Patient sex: M
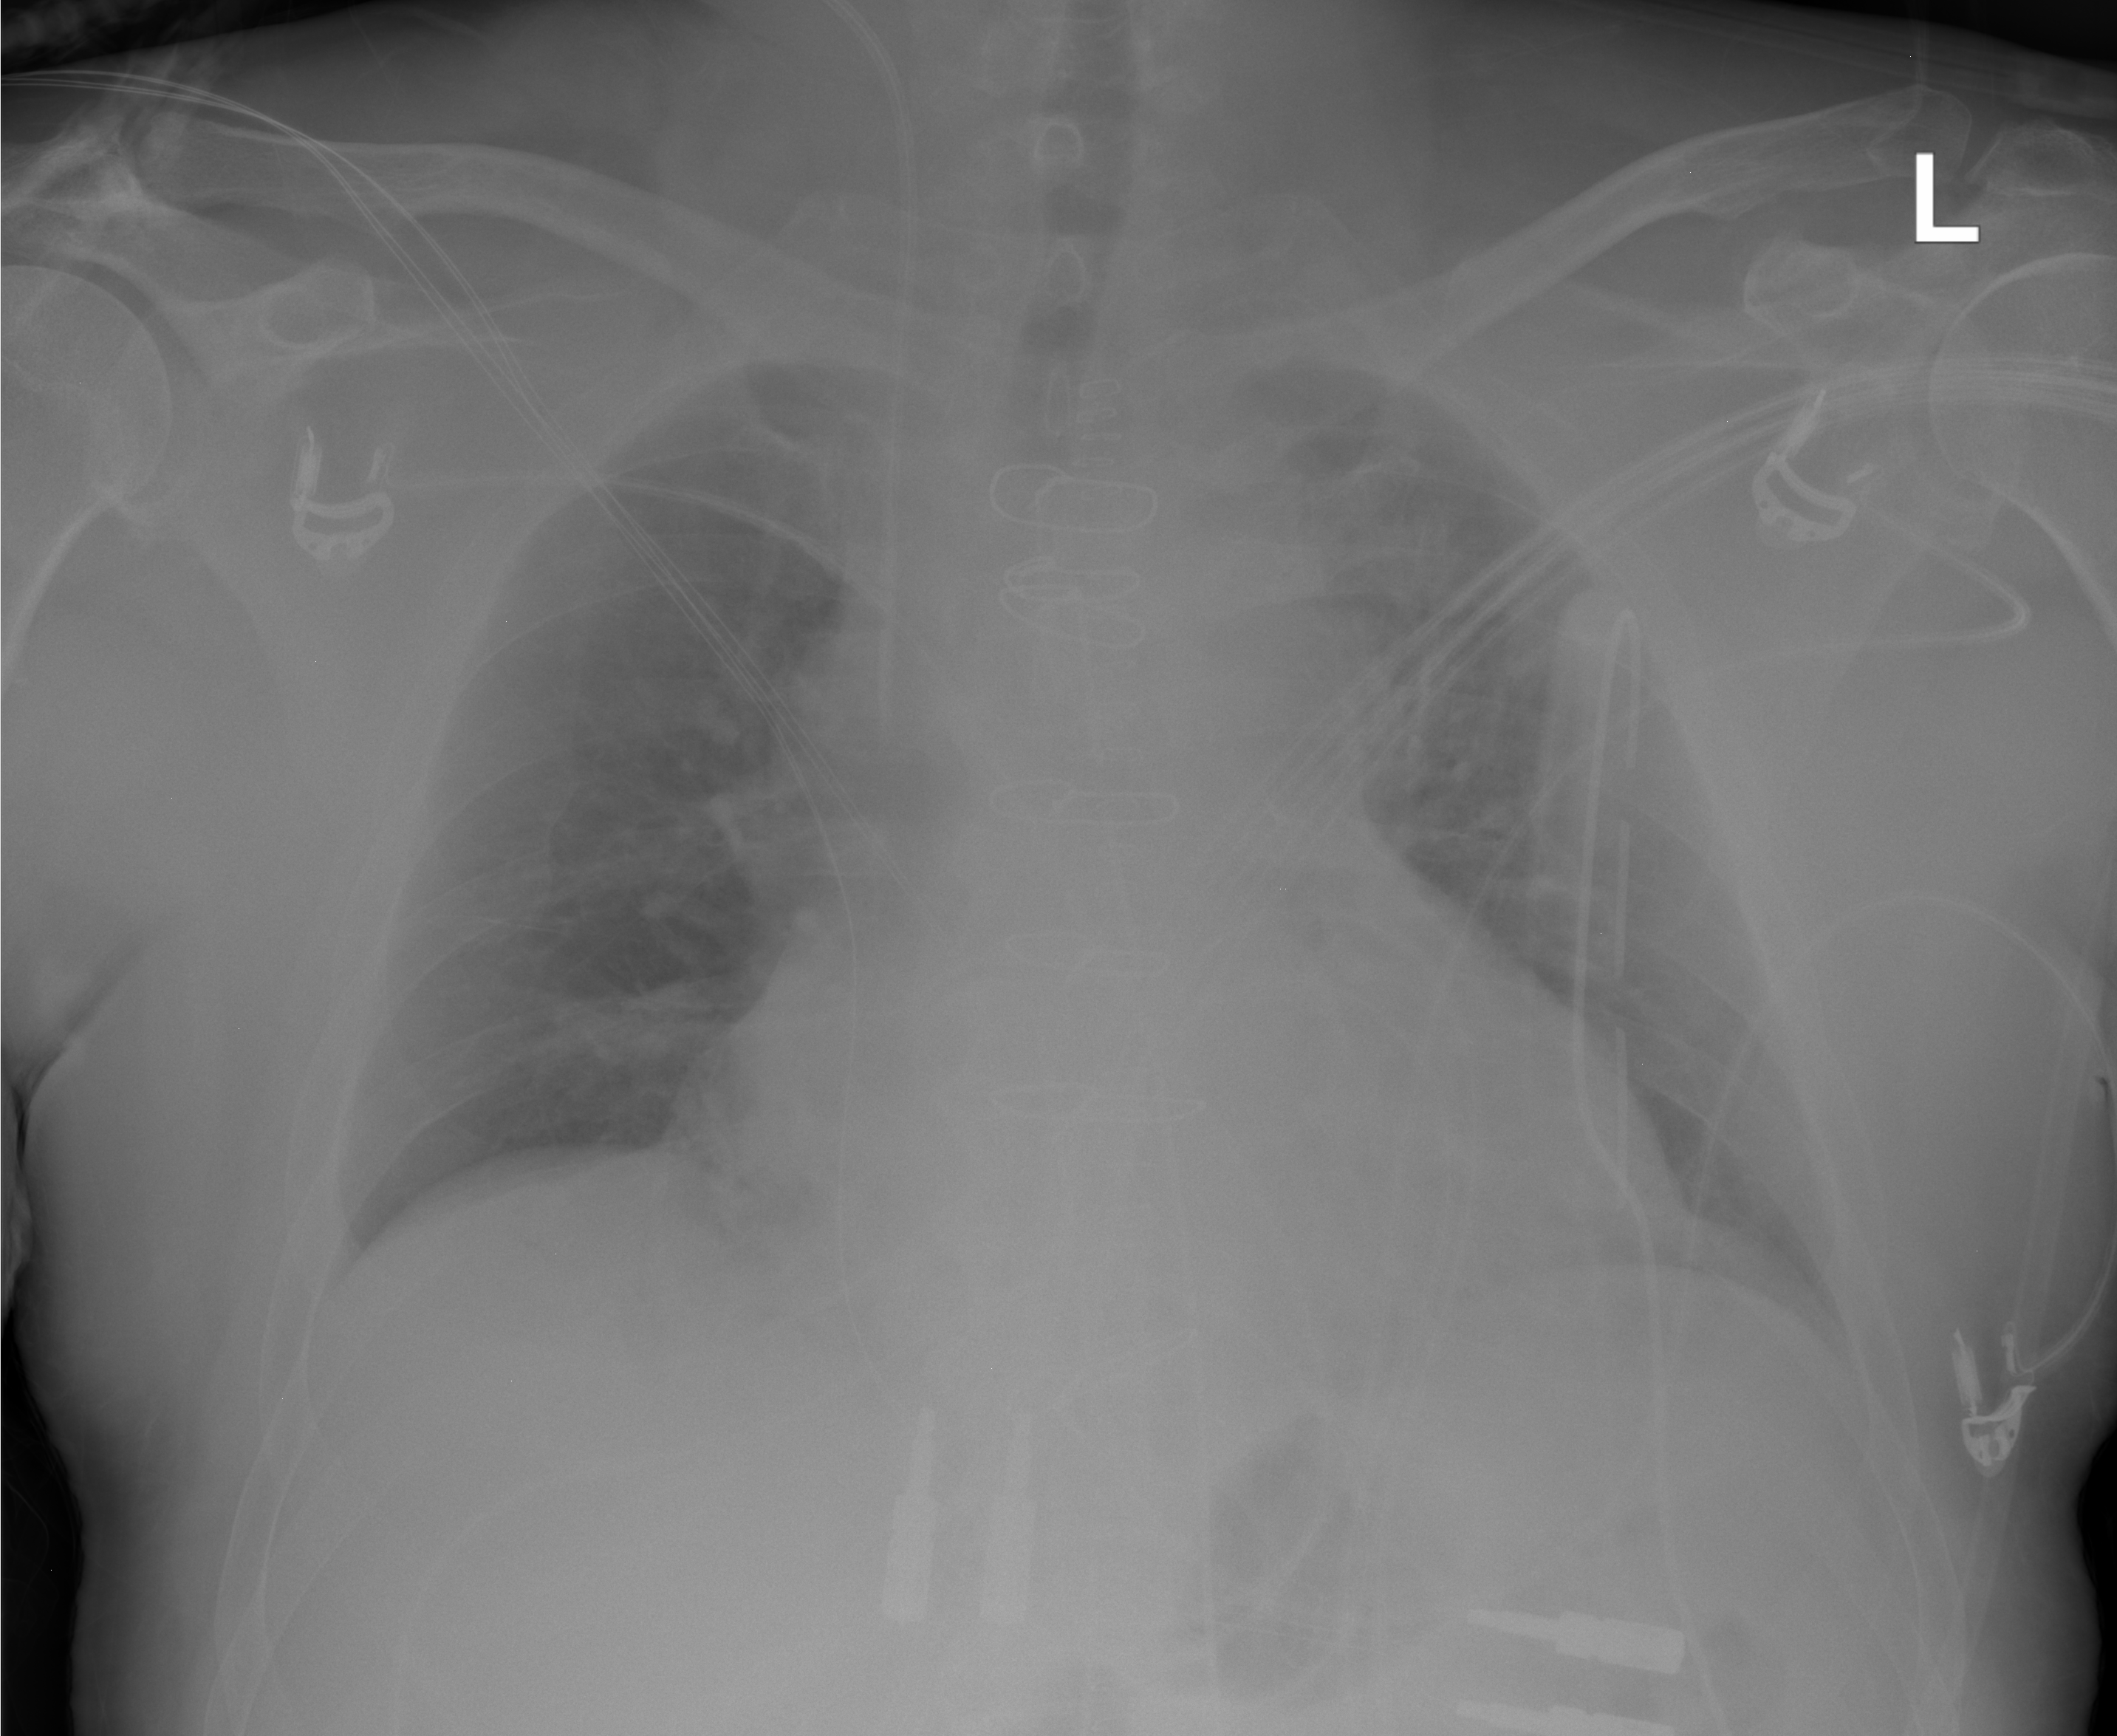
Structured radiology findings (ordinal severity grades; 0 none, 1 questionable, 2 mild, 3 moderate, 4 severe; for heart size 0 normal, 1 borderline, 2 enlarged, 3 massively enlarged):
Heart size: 3
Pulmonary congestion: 1
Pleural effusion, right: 0
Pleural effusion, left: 0
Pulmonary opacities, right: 0
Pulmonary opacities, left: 1
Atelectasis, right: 0
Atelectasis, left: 1